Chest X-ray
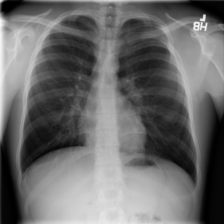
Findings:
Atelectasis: negative
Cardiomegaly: negative
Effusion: negative
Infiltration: negative
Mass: negative
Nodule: negative
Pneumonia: negative
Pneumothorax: negative
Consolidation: negative
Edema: negative
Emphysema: negative
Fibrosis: negative
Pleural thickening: negative
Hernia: negative